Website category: sports
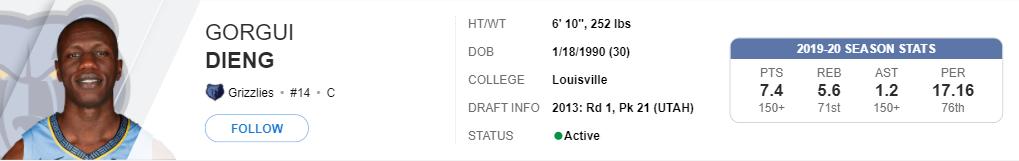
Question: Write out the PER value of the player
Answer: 17.16

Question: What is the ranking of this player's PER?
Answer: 76th

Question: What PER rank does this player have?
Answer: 76th

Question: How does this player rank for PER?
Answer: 76th

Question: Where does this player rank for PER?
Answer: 76th

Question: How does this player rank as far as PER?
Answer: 76th

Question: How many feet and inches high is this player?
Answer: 6' 10"

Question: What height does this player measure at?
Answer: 6' 10"

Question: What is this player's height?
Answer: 6' 10"

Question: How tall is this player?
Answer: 6' 10"

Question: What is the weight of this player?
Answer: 252 lbs

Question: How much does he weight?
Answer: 252 lbs

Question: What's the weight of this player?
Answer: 252 lbs

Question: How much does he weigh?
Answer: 252 lbs

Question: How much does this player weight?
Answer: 252 lbs